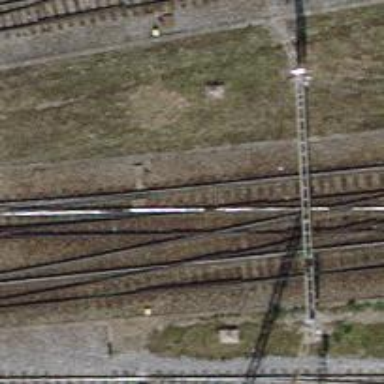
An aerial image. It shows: Railway yard with single rail track. The electrified track has contact line for power supply.